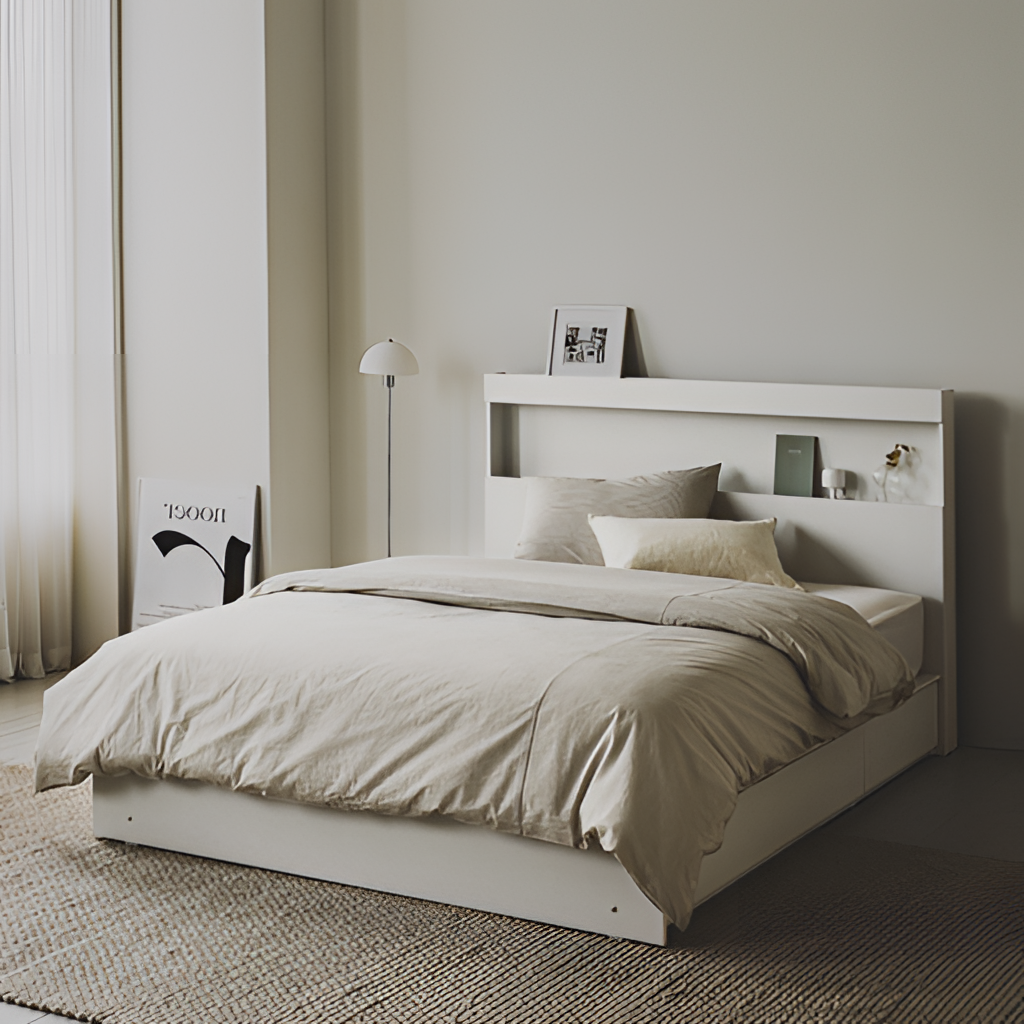
bedroom, fabric bed, white paint wallpaper, with solid pattern, minimalist, woven flooring, with large square pattern